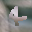
Label: 4